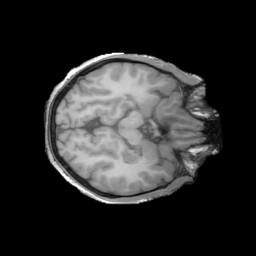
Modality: T1w
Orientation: axial
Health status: ill
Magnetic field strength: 3 T